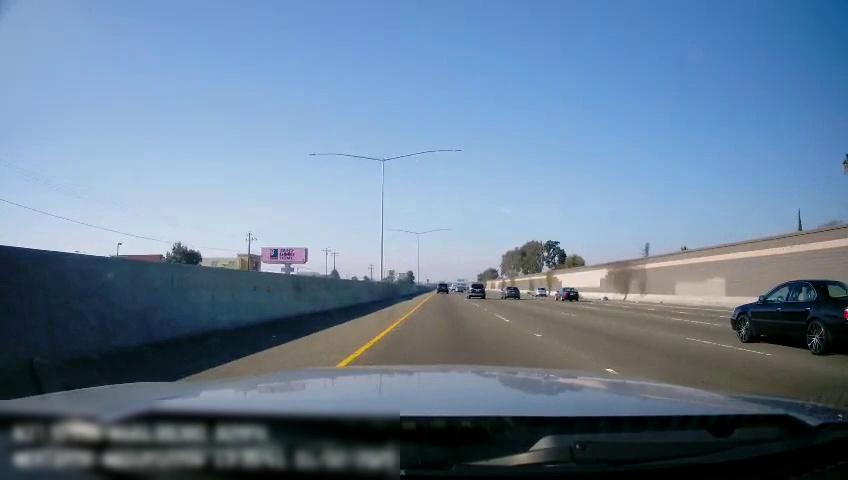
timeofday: Day
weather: Sunny
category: Drivable Space
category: Vehicles | Car
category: Vehicles | Car
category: Vehicles | Car
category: Vehicles | Car
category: Vehicles | SUV
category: Vehicles | SUV
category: Lanes | Current Lane
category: Lanes | Current Lane
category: Lanes | Alternate Lane
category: Lanes | Alternate Lane
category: Lanes | Alternate Lane
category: Lanes | Opposite Lane